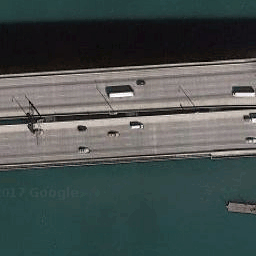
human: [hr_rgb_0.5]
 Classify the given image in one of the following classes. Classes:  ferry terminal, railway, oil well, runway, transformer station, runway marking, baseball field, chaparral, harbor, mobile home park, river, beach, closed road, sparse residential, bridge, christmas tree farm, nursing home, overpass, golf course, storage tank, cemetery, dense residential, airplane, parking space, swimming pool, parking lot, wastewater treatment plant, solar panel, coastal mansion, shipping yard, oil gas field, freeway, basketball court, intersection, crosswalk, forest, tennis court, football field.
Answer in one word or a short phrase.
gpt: bridge